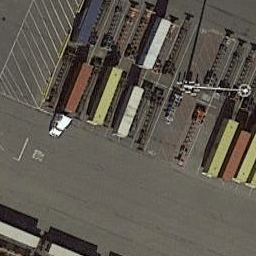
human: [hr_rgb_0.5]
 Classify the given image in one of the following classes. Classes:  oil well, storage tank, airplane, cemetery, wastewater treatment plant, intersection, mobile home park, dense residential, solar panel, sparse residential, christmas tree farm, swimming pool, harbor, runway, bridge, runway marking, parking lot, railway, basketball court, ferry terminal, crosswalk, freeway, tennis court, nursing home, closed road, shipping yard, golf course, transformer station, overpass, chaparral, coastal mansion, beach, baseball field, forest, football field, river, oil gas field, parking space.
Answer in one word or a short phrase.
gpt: shipping yard